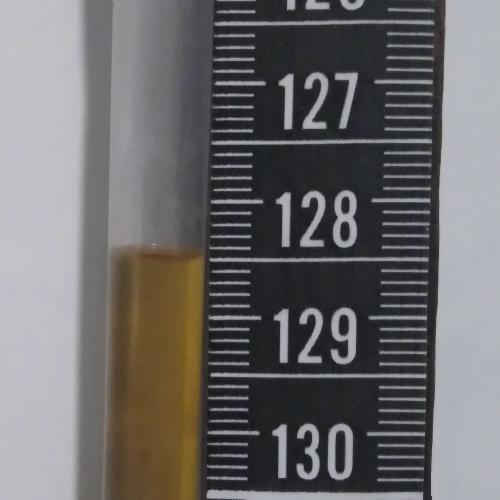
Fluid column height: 128.5 cm